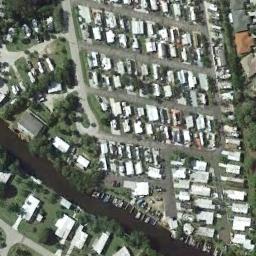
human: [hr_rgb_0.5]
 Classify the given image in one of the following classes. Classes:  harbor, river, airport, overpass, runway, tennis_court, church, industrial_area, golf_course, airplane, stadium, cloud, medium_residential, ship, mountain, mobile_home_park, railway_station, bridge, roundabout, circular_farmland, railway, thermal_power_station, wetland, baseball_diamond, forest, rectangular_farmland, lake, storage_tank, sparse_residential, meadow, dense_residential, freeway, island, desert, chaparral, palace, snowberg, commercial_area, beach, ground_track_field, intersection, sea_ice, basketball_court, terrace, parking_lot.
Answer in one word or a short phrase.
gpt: mobile_home_park